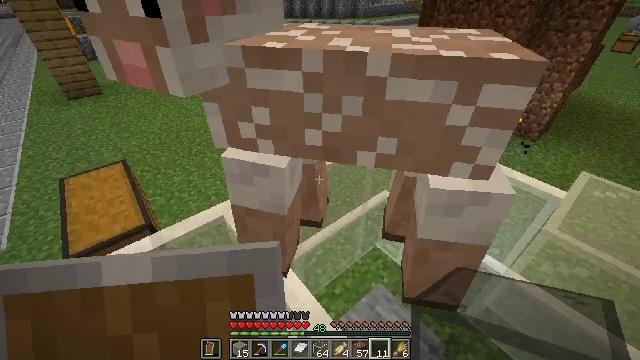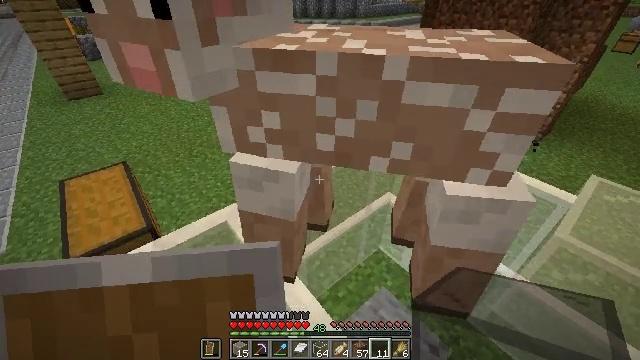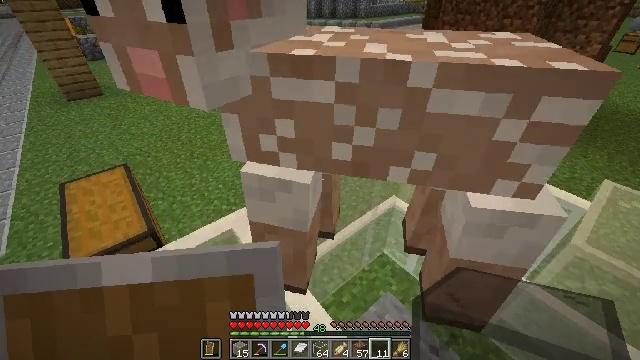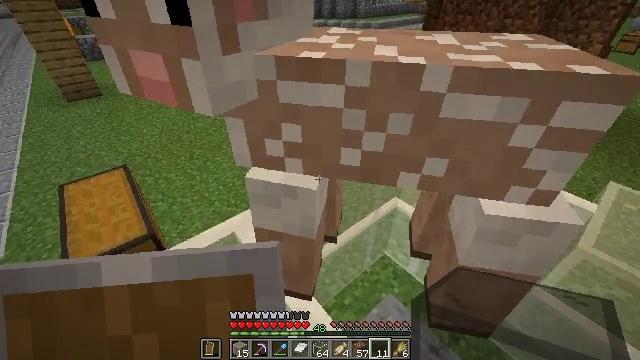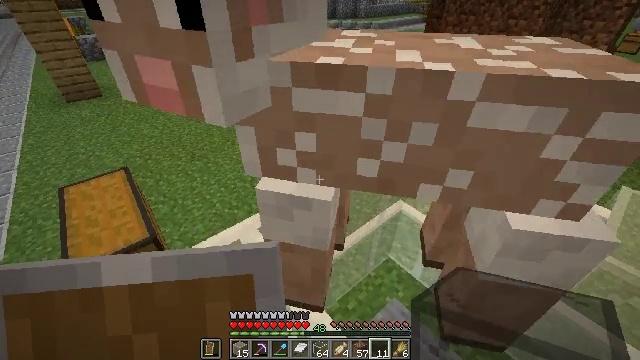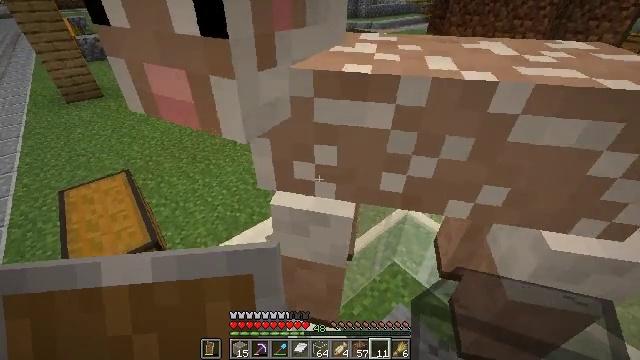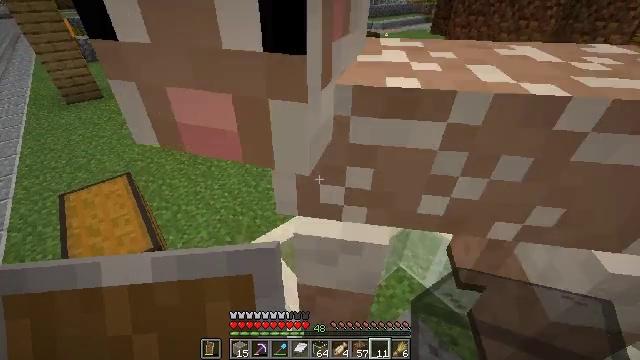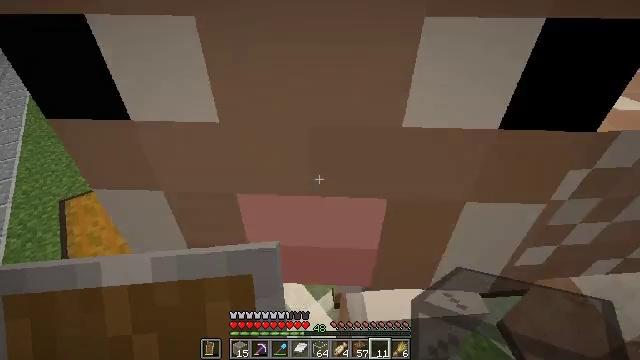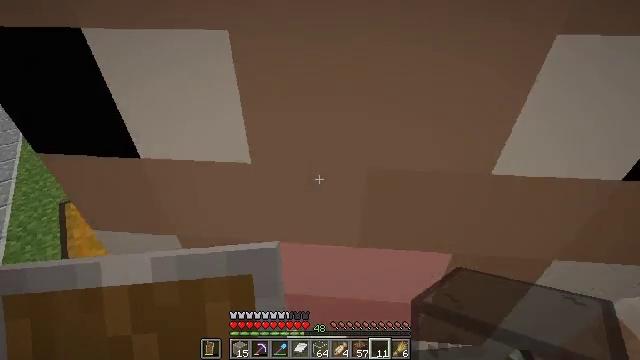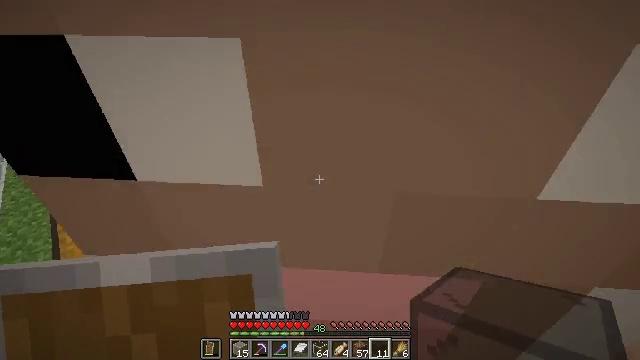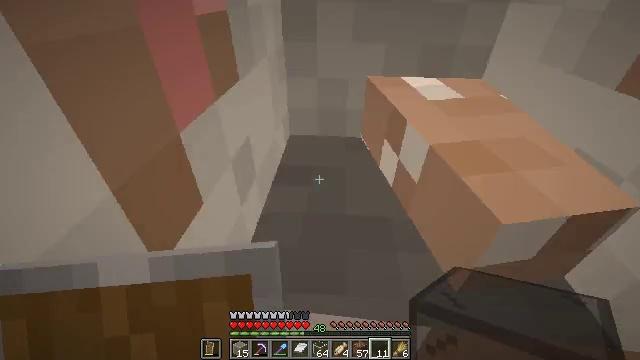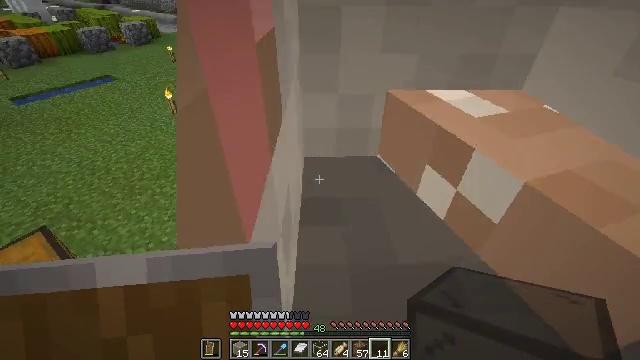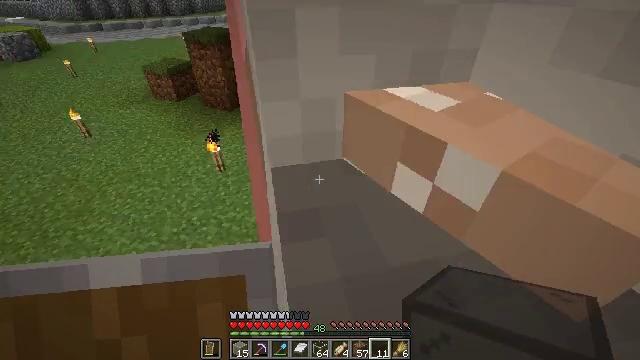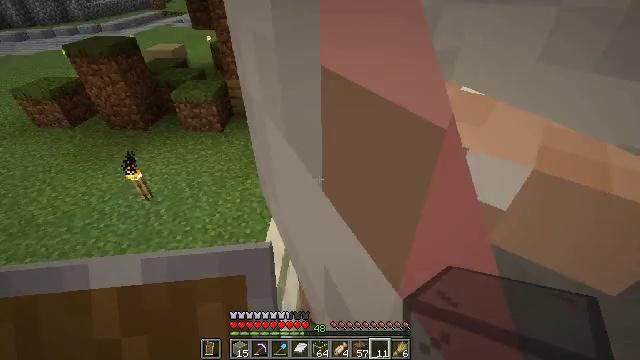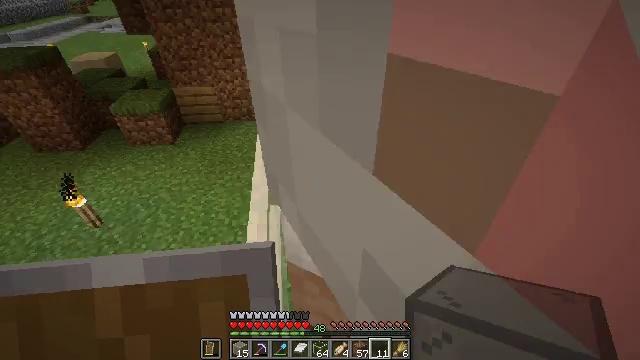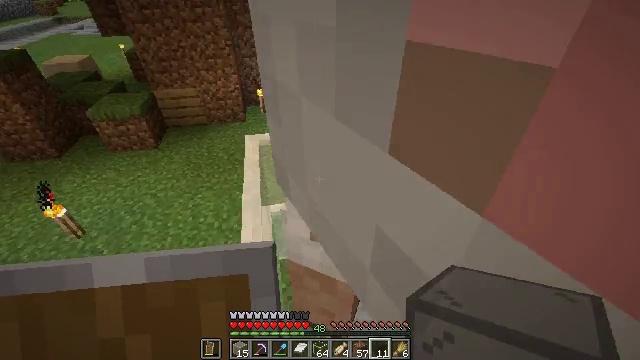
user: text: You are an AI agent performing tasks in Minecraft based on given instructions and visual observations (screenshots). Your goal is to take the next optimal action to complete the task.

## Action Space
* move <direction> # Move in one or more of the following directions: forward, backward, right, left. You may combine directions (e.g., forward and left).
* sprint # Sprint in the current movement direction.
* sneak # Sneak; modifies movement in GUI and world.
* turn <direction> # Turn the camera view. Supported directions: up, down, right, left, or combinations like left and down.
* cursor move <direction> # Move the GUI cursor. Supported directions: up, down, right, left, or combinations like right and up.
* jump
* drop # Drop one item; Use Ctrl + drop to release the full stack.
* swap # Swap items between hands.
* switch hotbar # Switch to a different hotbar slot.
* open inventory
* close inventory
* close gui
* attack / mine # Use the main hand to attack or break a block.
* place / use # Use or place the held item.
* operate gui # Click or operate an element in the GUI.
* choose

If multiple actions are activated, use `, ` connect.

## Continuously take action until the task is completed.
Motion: motion action
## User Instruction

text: Break the white stained glass pane.
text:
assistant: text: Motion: move forward and move left, sneak
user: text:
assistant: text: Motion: move forward and move left, sneak
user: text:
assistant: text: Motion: move forward and move left, sneak
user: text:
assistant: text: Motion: move forward and move left, sneak
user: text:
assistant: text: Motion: move forward and move left, sneak
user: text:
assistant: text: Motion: move forward and move left, sneak
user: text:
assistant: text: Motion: move forward and move left, sneak
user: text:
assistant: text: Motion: move forward and move left, sneak
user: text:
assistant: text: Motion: move forward and move left, sneak, turn right
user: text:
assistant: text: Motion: move forward and move left, sneak, turn right
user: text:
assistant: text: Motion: move forward and move left, sneak, turn right
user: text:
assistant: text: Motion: move forward and move left, sneak, turn right
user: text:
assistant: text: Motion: move forward and move left, sneak, turn right
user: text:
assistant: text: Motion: move forward, sneak, turn right
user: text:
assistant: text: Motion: move forward, sneak, turn right
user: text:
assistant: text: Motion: move forward, sneak, turn right
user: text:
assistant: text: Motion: move forward, sneak, turn right
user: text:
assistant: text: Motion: move forward, sneak, turn right
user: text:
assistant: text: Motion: move forward, sneak, turn right
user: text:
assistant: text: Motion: move forward, sneak, turn right
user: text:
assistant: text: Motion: move forward, sneak, turn right
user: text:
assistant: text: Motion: move forward, sneak
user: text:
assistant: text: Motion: move forward, sneak, turn left and up
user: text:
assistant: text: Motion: move forward, sneak, turn left and up
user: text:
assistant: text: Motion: move forward, sneak
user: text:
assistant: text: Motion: move forward, sneak, turn right
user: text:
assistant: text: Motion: move forward, sneak
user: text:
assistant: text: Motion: move forward, sneak
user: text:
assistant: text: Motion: move forward, sneak
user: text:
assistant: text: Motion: move forward, sneak, turn right